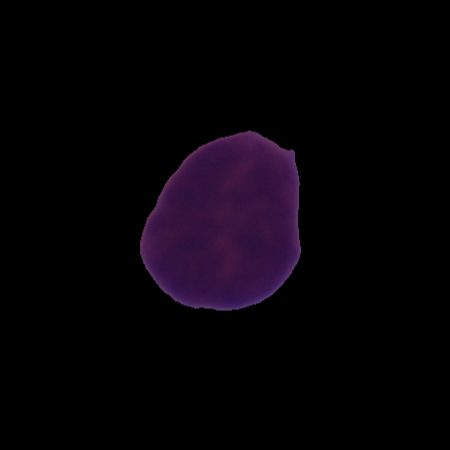
Label: cancer